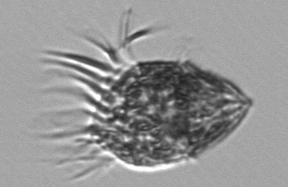
Label: Strombidium_morphotype1